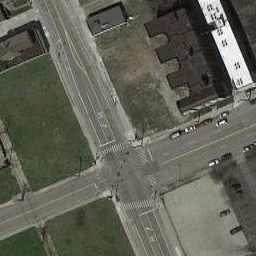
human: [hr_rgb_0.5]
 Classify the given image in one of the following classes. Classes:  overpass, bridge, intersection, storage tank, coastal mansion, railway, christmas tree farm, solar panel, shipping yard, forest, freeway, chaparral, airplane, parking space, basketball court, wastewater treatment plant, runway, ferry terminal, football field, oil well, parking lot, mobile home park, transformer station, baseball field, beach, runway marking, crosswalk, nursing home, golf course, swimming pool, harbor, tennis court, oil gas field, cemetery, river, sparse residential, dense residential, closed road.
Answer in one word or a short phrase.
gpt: intersection